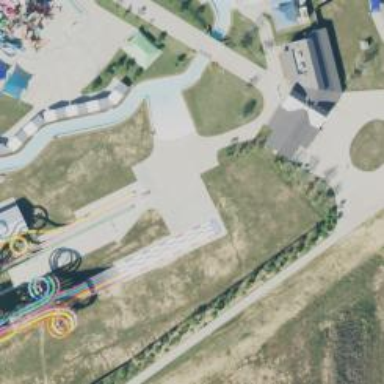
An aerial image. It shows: Water slide attraction.